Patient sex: M
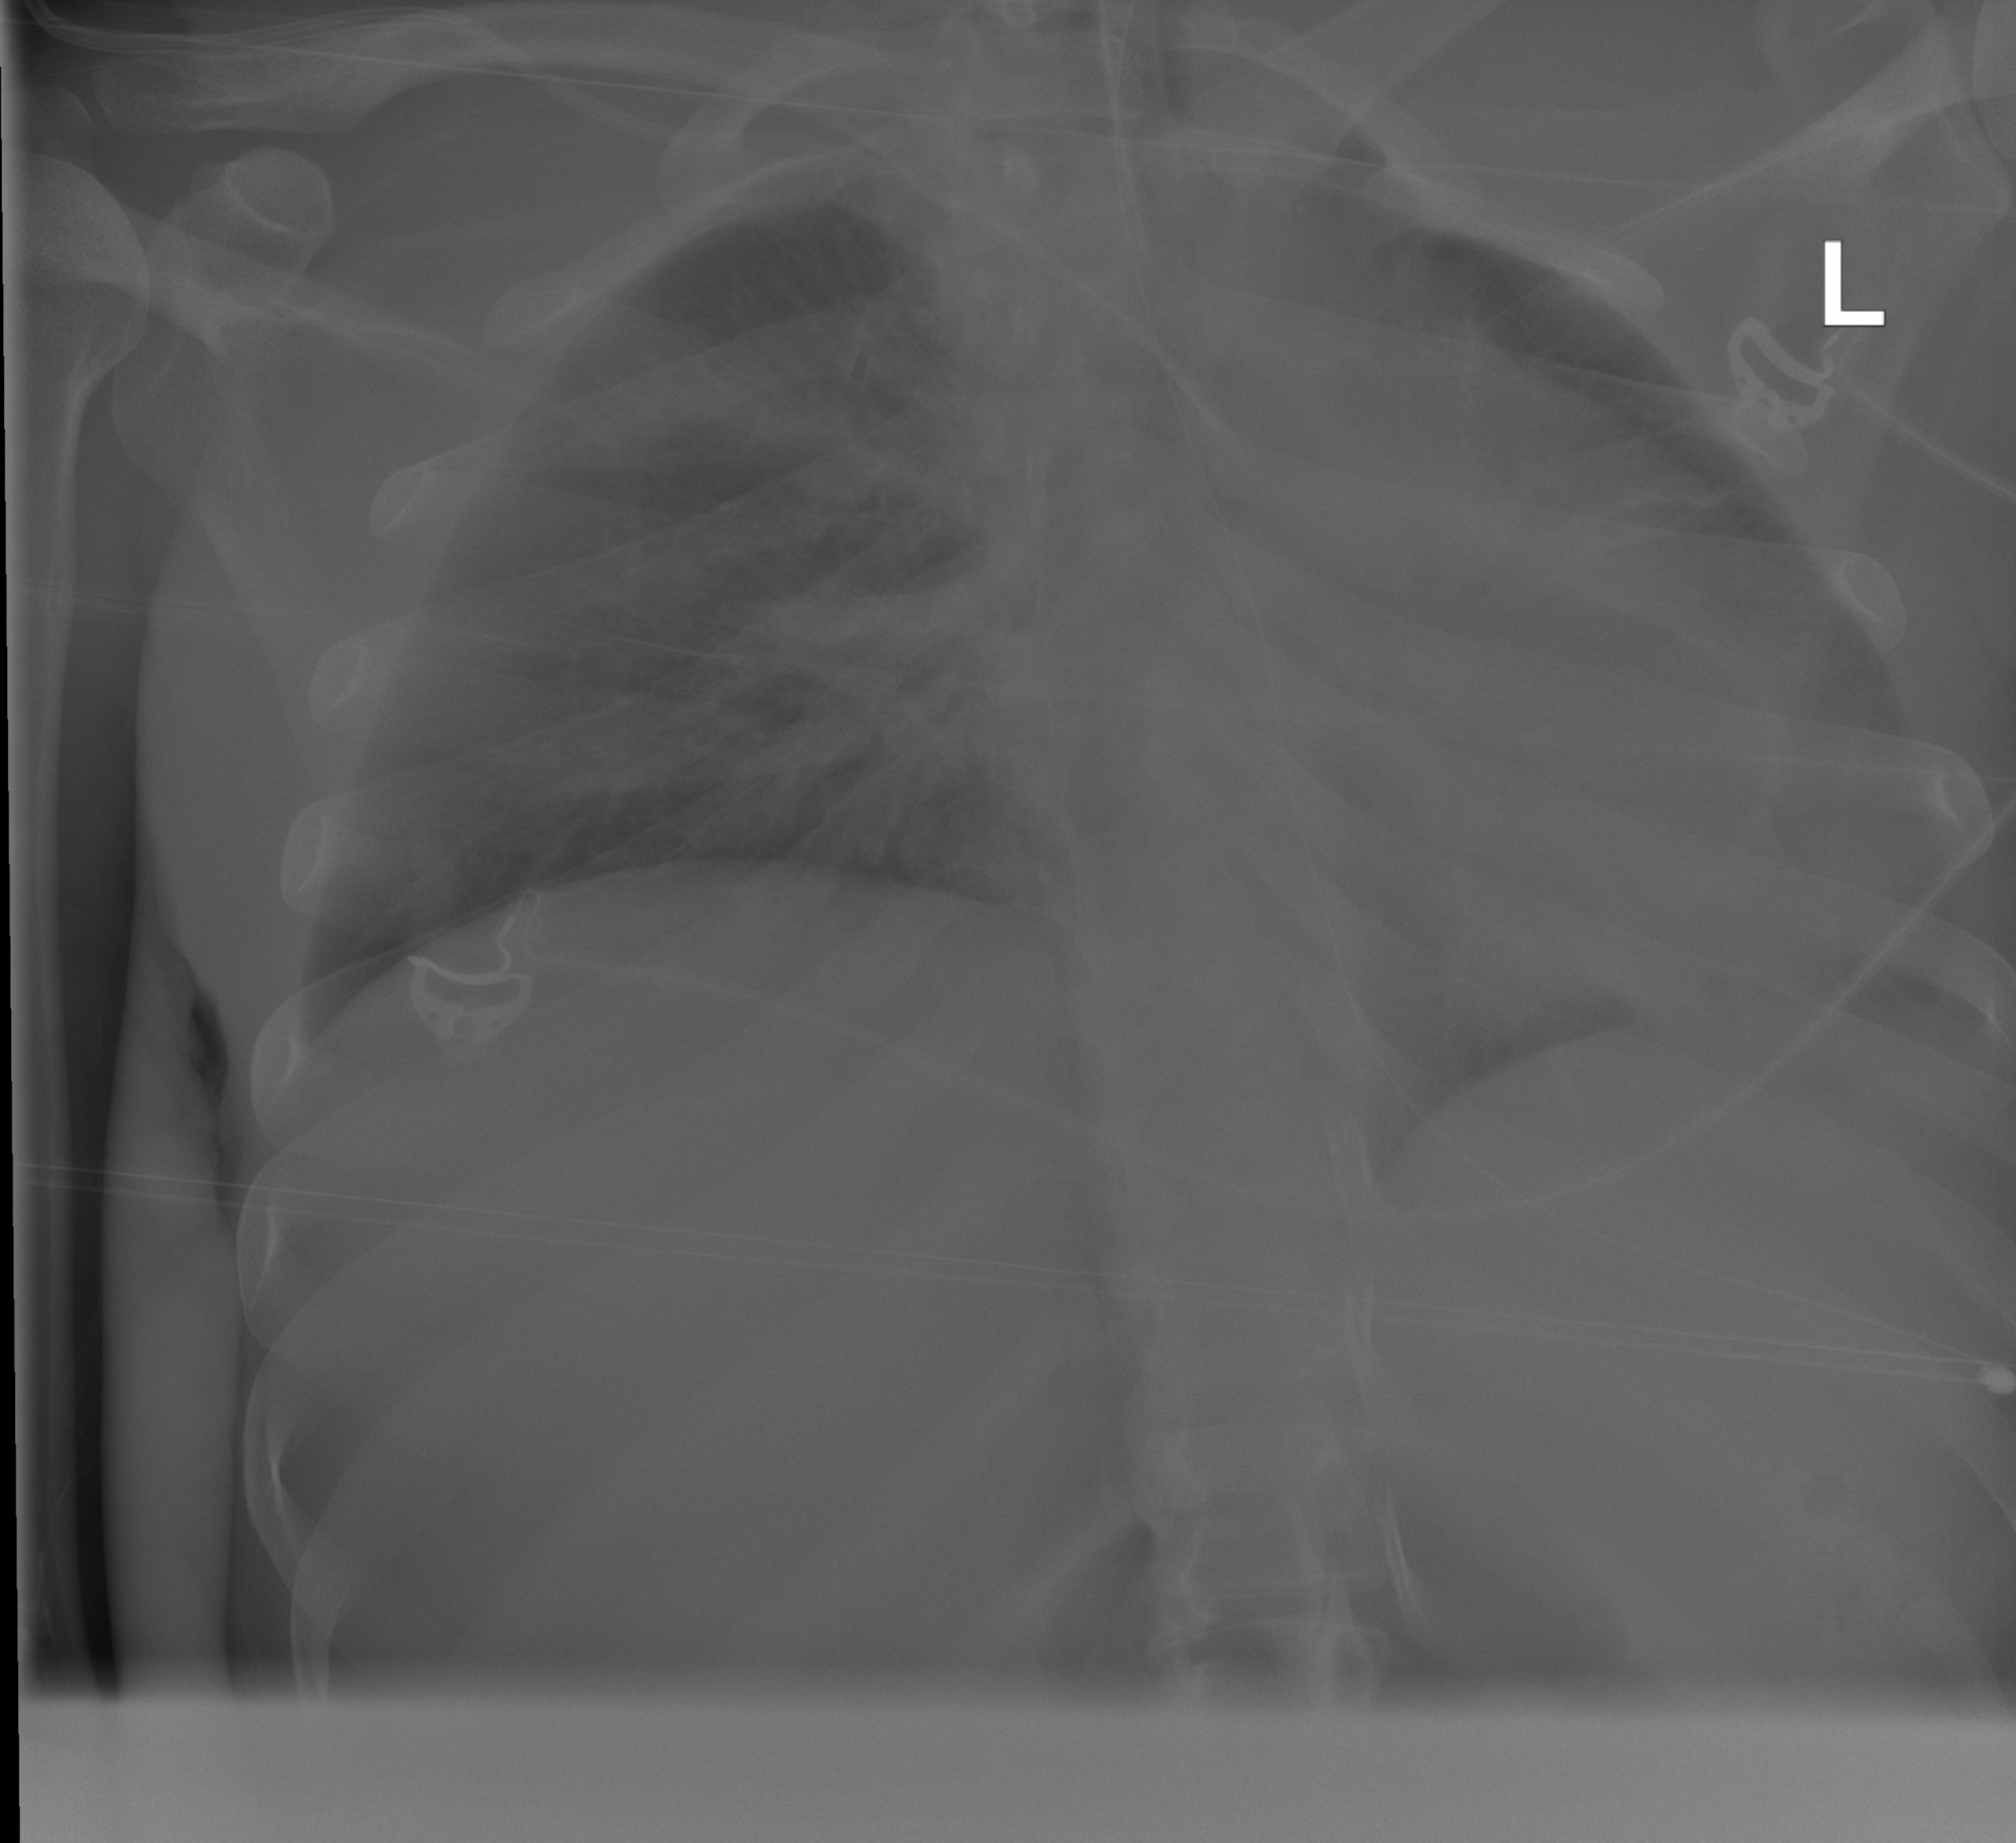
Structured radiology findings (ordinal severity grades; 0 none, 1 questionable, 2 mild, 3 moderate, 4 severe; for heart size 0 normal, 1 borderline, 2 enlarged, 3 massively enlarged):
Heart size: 1
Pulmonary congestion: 3
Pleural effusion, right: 0
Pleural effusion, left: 0
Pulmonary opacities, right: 0
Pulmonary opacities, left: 0
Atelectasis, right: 0
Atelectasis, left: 1